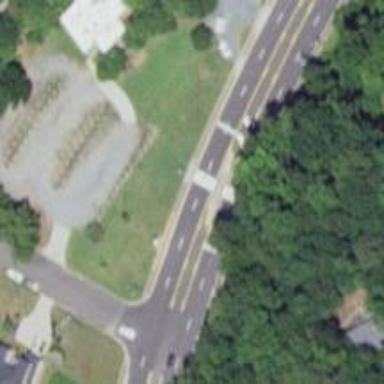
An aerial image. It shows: Asphalt footway with marked crossing that includes pedestrian island.